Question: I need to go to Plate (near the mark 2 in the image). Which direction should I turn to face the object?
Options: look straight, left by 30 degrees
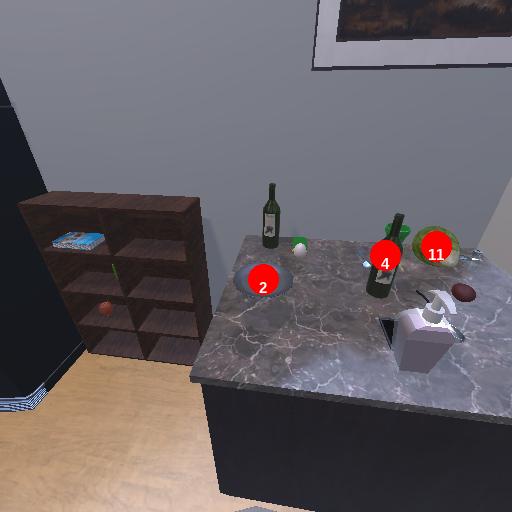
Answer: look straight